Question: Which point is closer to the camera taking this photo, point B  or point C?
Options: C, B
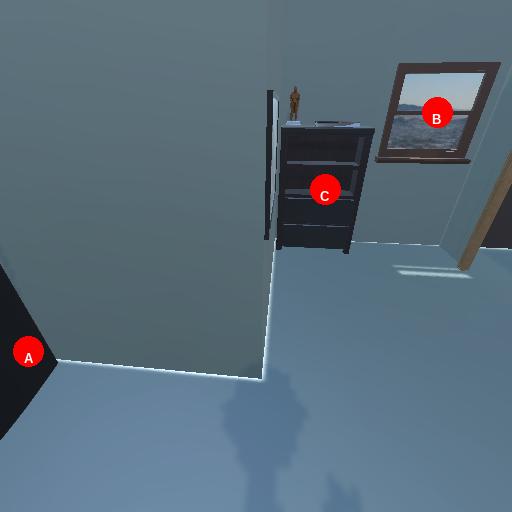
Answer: C